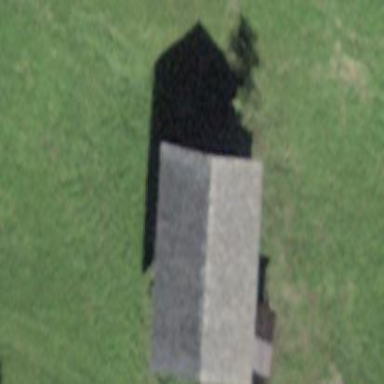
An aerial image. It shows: Rural barn.